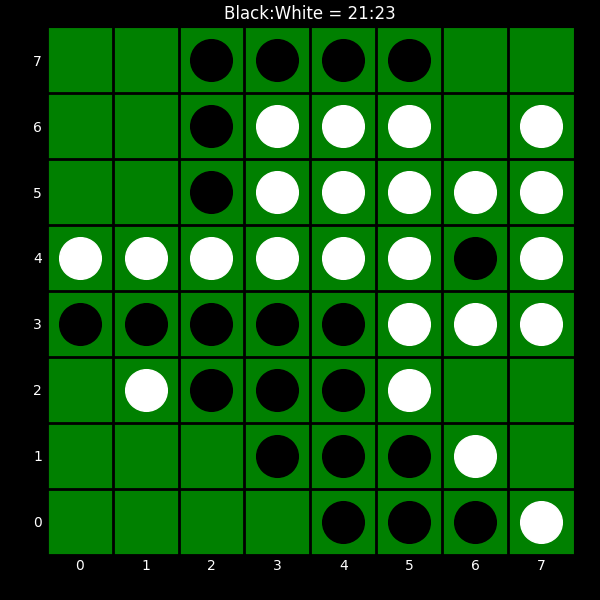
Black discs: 21
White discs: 23